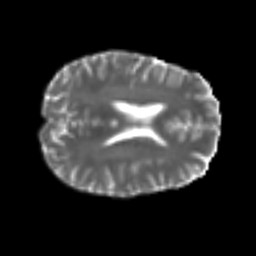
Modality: T2w
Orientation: axial
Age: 53
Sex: male
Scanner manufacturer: siemens
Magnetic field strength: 3 T
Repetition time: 4.999 s
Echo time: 0.07946 s